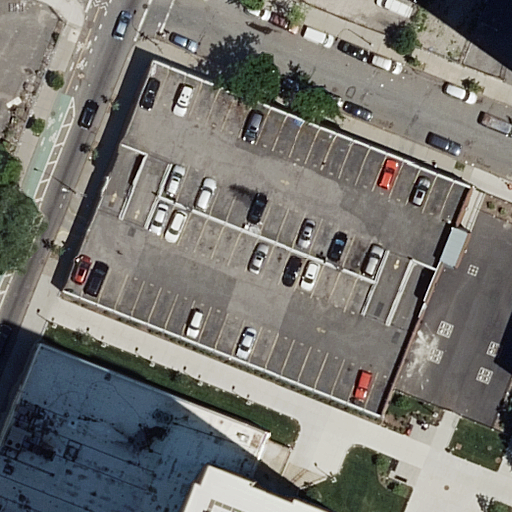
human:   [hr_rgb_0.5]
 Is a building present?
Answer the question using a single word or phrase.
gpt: yes

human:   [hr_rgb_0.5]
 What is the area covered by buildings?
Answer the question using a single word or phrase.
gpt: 11071m2

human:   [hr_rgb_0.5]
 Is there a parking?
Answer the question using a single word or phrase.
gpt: yes

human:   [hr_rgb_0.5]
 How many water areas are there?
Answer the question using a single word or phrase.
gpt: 0

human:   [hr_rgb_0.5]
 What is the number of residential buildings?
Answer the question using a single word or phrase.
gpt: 5

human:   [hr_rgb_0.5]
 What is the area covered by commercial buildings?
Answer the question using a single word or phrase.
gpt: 0m2

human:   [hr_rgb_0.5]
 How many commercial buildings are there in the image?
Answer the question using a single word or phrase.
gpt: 0

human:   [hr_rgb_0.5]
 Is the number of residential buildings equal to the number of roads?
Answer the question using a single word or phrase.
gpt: no

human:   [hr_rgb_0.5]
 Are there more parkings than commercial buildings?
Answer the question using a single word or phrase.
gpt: yes

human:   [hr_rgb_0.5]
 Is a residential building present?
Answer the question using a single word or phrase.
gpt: yes

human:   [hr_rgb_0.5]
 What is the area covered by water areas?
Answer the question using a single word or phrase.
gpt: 0m2

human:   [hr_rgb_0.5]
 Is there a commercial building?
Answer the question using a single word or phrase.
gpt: no

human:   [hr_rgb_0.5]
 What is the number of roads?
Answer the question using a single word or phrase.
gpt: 6

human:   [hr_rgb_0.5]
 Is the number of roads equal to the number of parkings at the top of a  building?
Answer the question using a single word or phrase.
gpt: no

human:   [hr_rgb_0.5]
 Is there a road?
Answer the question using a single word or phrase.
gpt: yes

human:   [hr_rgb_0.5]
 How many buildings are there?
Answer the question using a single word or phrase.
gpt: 5

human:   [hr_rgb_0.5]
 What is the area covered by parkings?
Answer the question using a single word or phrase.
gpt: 3449m2

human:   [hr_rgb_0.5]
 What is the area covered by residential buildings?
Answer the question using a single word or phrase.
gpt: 11071m2

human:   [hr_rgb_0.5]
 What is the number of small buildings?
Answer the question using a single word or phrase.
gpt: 1

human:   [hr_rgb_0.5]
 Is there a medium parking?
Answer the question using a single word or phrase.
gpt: no

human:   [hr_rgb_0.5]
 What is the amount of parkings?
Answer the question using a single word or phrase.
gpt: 1

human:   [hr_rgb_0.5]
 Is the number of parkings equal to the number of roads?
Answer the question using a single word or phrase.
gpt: no

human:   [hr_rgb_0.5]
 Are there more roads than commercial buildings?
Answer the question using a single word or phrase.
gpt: yes

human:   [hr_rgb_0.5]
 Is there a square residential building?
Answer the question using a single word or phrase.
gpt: no

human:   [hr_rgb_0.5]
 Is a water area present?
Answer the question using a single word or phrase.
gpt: no

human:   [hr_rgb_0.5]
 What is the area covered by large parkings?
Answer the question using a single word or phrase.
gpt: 3449m2

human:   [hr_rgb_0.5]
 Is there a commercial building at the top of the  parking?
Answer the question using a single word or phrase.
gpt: no

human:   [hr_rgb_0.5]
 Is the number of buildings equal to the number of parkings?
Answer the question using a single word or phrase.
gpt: no

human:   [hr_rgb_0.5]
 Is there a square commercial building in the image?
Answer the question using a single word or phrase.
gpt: no

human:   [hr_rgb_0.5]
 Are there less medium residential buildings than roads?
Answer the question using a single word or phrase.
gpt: yes

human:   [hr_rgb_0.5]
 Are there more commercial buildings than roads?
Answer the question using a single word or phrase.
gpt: no

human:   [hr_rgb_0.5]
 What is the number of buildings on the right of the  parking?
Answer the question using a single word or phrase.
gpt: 0

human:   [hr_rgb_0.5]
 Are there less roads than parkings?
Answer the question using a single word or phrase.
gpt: no

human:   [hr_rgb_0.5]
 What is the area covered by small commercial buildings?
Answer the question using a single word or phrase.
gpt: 0m2

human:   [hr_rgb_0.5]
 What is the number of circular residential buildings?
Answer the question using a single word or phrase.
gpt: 0

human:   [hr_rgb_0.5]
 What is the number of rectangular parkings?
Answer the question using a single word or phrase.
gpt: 0

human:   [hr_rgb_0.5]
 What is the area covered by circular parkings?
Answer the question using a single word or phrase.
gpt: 0m2

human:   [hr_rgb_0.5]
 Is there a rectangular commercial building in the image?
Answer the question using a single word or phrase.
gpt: no

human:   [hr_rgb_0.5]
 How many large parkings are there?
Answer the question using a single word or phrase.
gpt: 1

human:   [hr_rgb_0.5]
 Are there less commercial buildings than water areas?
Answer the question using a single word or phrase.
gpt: no

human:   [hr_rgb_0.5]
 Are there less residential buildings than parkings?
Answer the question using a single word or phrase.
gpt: no

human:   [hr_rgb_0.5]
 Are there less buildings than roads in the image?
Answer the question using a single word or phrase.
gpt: yes

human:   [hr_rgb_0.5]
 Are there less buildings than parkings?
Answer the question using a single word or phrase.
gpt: no

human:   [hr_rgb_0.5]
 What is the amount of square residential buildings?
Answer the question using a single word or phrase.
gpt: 0

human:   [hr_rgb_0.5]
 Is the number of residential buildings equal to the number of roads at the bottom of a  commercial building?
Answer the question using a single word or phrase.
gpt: no

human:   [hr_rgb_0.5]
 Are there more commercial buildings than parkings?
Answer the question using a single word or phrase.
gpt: no

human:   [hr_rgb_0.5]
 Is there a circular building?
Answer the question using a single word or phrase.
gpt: no

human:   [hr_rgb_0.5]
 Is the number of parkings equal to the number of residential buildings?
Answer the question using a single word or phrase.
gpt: no

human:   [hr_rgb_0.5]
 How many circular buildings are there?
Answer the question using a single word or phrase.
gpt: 0

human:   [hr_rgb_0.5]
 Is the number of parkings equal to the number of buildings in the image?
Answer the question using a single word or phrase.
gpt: no

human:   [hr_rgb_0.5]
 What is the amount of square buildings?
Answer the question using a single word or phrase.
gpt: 0

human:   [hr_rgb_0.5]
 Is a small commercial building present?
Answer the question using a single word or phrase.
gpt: no

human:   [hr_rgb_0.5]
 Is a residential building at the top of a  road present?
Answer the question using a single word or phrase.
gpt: yes

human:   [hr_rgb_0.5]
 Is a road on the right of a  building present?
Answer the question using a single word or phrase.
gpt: yes

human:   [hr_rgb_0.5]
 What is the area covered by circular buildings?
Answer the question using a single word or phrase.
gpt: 0m2

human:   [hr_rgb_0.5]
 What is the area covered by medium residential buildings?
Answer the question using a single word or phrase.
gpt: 123m2

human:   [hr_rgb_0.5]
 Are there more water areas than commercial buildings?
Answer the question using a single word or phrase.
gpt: no

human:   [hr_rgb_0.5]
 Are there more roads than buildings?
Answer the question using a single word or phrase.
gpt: yes

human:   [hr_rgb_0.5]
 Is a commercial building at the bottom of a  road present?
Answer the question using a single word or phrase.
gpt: no

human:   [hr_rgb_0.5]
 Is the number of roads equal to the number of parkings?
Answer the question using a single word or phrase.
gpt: no

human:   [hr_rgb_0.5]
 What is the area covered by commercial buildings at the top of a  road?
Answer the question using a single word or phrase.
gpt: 0m2

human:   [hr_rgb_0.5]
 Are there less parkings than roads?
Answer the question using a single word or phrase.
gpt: yes

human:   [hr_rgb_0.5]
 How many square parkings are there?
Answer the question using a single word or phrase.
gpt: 0

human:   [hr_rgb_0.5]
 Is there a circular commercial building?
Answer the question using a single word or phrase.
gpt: no